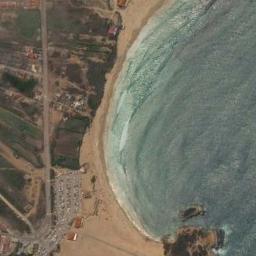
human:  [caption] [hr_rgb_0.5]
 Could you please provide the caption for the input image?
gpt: The type of beach is rocky coast, And the sand on the beach is khaki and some green plants are on the beach .

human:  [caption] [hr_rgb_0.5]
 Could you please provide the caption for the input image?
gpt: Earthy sandy beaches covered with green vegetation and light green water .

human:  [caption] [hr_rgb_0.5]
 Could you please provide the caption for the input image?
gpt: The waves are choppy and beat the farmland on the shore .

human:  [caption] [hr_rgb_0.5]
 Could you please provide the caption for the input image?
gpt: A yacht is going to sea .

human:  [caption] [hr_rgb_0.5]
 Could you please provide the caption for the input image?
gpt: The grass is beside the beach .